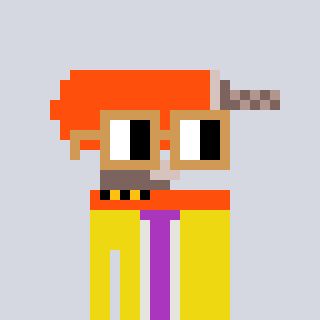
a pixel art character with square brown glasses, a drill-shaped head and a yellow-colored body on a cool background